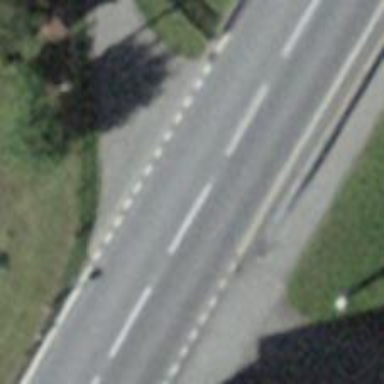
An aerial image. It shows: Asphalt road classified as primary highway.